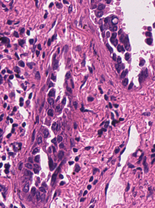
Tumor epithelial tissue: yes
Tumor-associated stroma tissue: yes
Normal tissue: no